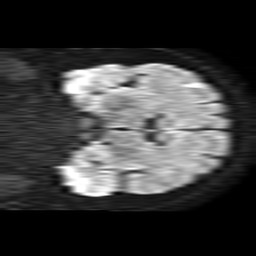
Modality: TRACE
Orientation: coronal
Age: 47
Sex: male
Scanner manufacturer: philips
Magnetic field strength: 1.5 T
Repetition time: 4.6 s
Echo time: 0.08631 s